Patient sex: M
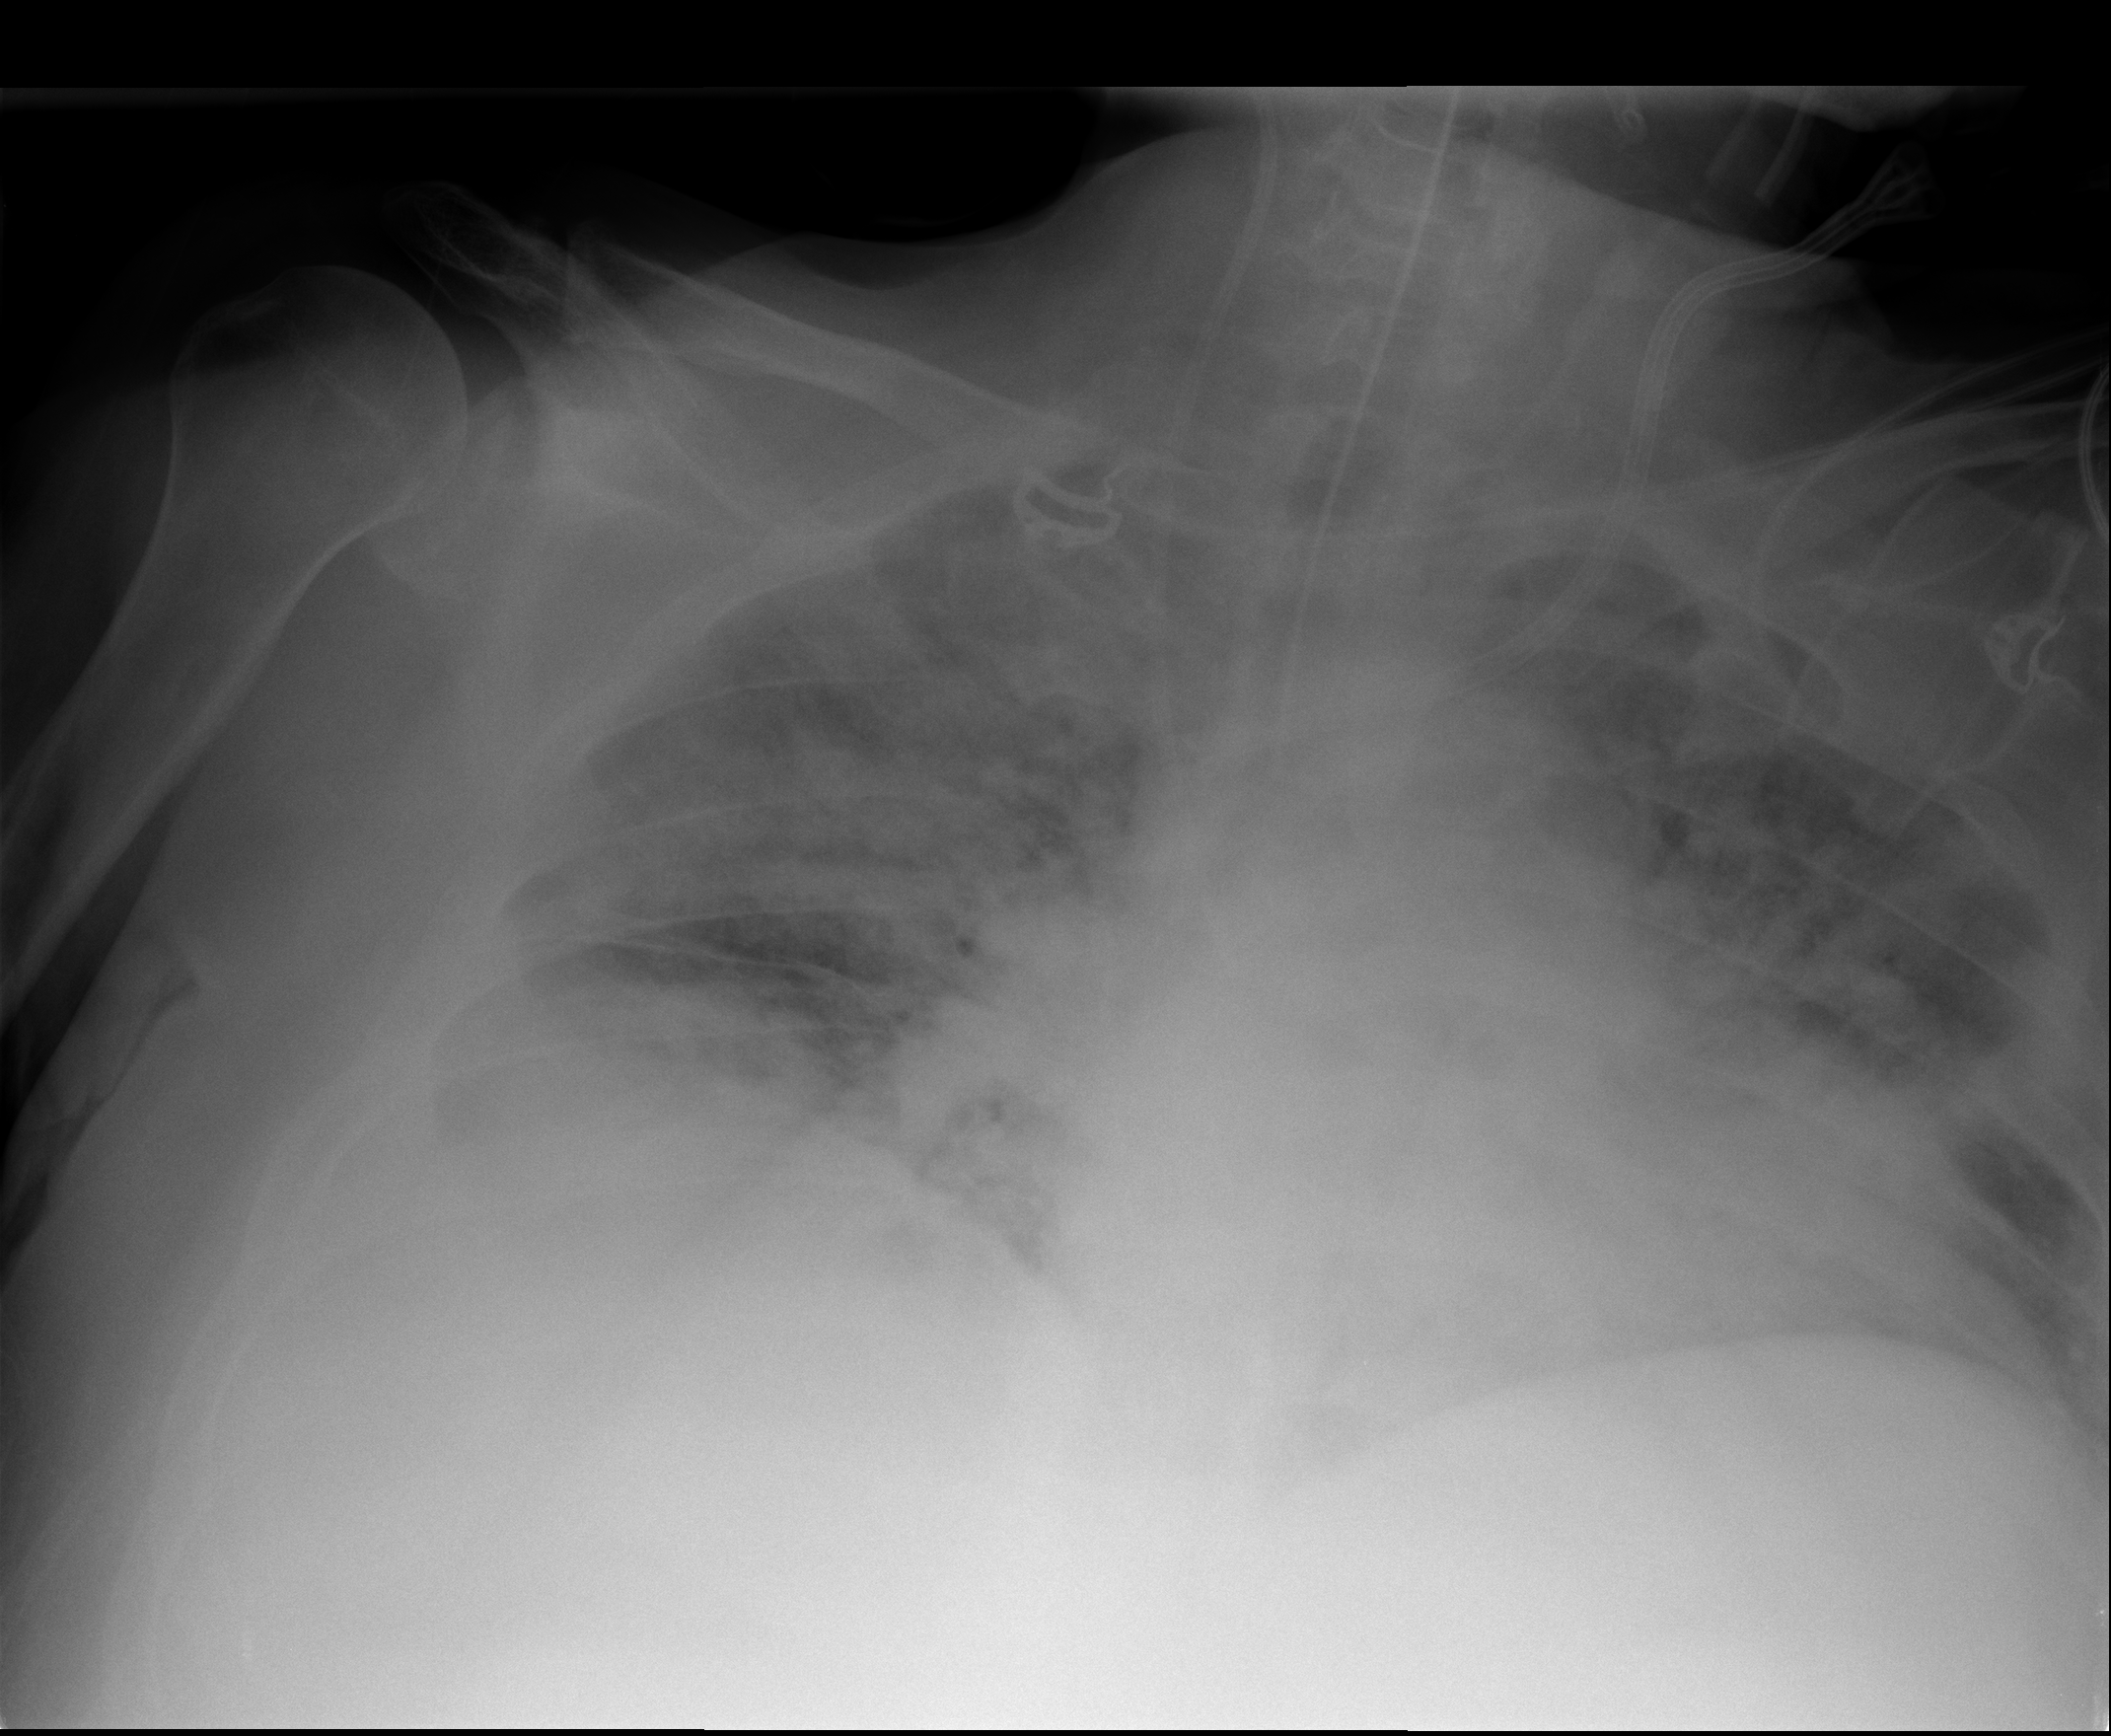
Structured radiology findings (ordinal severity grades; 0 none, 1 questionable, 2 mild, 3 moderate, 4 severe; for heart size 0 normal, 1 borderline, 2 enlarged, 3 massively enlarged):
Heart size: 0
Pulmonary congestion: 3
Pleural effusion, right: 2
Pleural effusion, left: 2
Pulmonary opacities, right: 3
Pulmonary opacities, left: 3
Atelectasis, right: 0
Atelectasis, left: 0